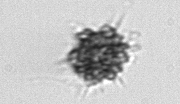
Label: Dictyocha